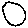
Label: circle